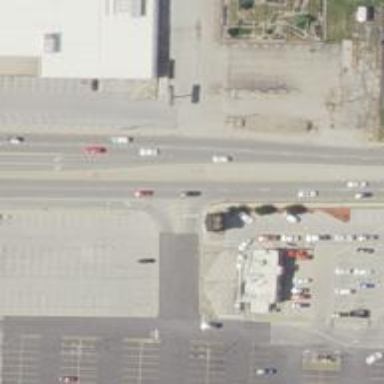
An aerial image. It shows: Solid stop line on the road.